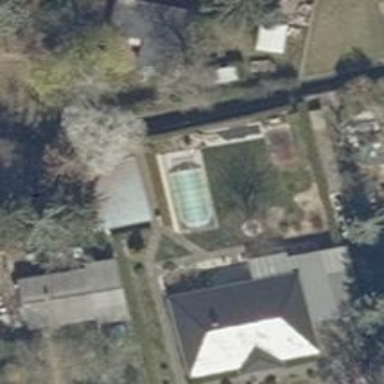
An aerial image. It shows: Swimming pool located in leisure land.